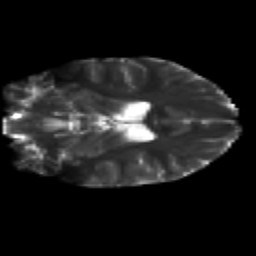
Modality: T2w
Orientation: coronal
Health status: healthy
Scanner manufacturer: siemens
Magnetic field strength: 3 T
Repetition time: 12 s
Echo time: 0.092 s